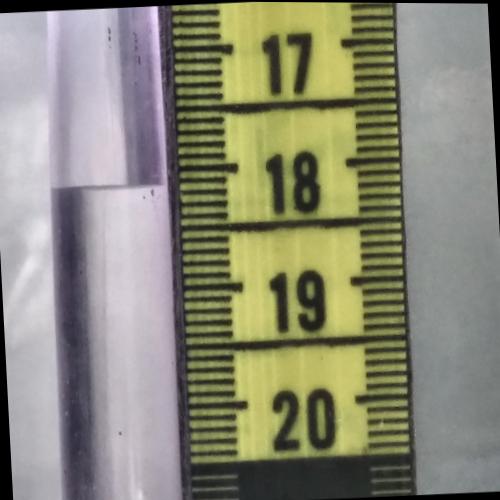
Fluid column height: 18.1 cm